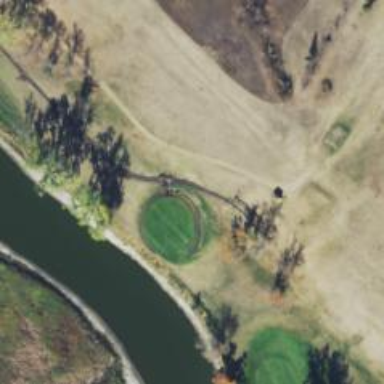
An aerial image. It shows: Footway that serves as golf path.